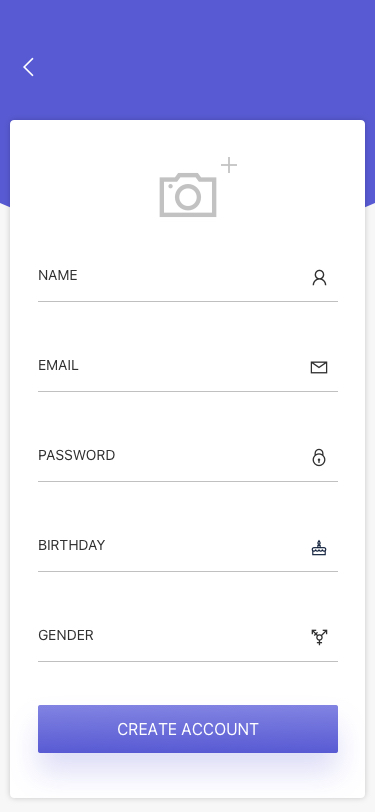
Text in this UI design:
GENDER
BIRTHDAY
PASSWORD
EMAIL
NAME
CREATE ACCOUNT